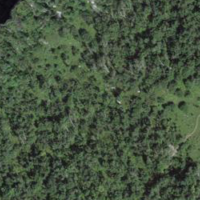
EUNIS habitat code: 41
Species observed at this site:
Alnus alnobetula